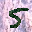
Label: 5